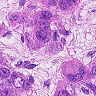
Metastatic tissue present: yes